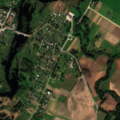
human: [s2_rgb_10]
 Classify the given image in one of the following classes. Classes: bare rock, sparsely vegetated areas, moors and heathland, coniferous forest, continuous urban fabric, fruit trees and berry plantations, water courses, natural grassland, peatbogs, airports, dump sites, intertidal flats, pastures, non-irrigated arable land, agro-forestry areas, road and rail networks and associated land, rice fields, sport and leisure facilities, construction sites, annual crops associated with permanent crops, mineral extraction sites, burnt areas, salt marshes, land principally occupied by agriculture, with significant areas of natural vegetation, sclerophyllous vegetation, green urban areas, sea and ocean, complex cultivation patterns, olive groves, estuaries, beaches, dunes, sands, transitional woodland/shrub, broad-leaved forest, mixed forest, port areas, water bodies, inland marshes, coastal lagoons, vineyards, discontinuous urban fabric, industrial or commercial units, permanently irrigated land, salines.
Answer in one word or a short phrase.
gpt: discontinuous urban fabric, non-irrigated arable land, complex cultivation patterns, land principally occupied by agriculture, with significant areas of natural vegetation, mixed forest